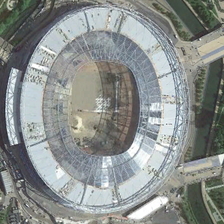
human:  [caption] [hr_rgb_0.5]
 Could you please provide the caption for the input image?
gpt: the circular building is a large gymnasium .

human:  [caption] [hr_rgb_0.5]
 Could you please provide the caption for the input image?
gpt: there is a long river outside the gym .

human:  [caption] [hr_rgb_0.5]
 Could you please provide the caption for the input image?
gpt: the circular building is a large gymnasium .

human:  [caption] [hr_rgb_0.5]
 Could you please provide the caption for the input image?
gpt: there is a long river outside the gym .

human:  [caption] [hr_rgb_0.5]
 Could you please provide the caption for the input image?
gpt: the circular building is a large gymnasium .